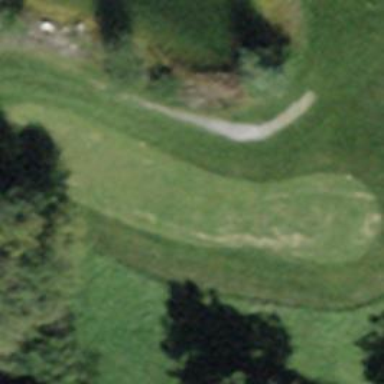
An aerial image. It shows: Golf tee.